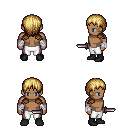
a pixel art fantasy rpg character, male body template, human, dark skin, leather shoulder armor, white pants, blonde plain hairstyle, white cloth bandages, black shoes, dagger, four views (front, back, left, right), 2x2 character sprite sheet, small pixel art, hard edges, no anti-aliasing